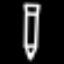
Label: pencil